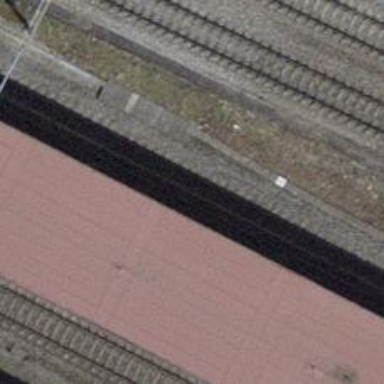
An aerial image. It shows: Stop position for public transport on the railway.